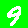
Digit: 9